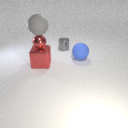
large gray rubber sphere above large red metal cube